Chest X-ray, PA view. Patient: 46 years old, sex M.
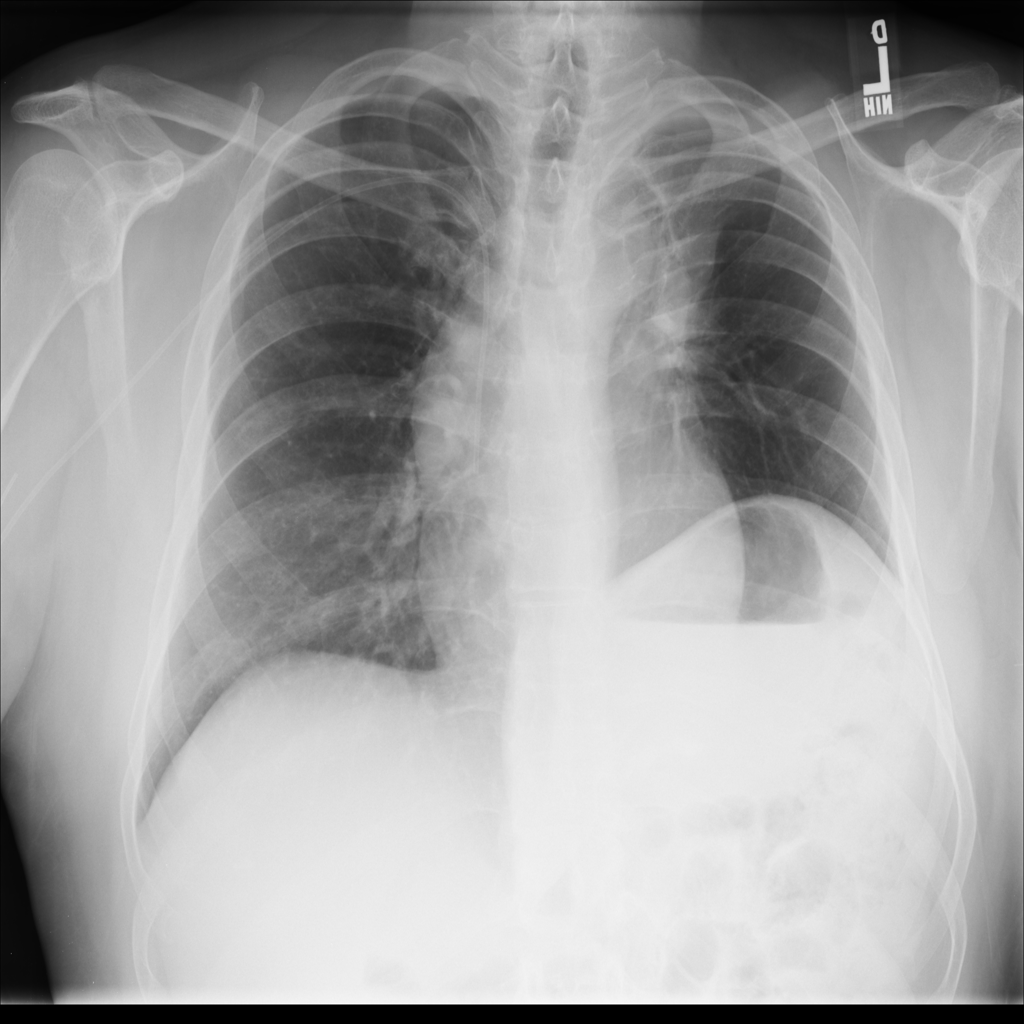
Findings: Atelectasis